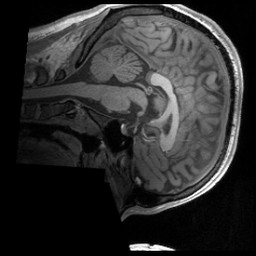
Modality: T1w
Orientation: sagittal
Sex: male